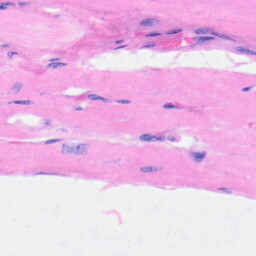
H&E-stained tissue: Heart